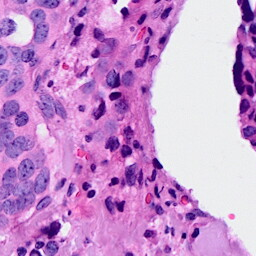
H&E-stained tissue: Breast